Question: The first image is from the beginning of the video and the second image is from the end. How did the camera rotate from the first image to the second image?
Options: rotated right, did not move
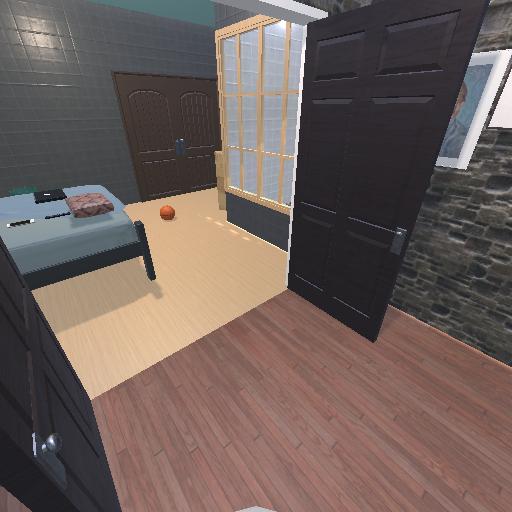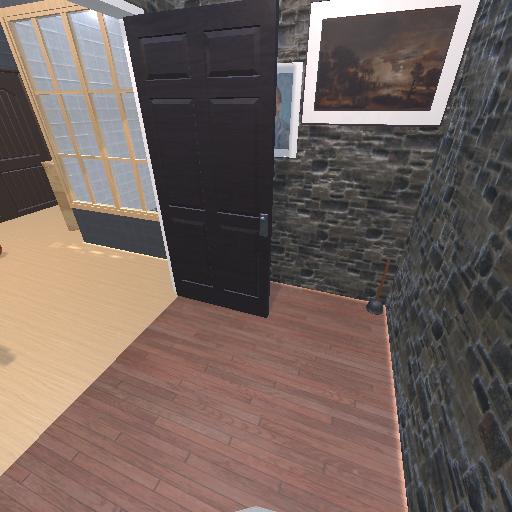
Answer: rotated right